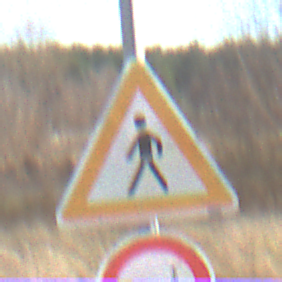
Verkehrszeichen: FussgaengerRechts
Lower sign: VerbotUeberholenEinspurigeFahrzeuge
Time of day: MorningAfternoon
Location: Outdoor (Nature)
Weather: PartlyCloudy
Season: NotSpecified
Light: Natural